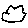
Label: cloud